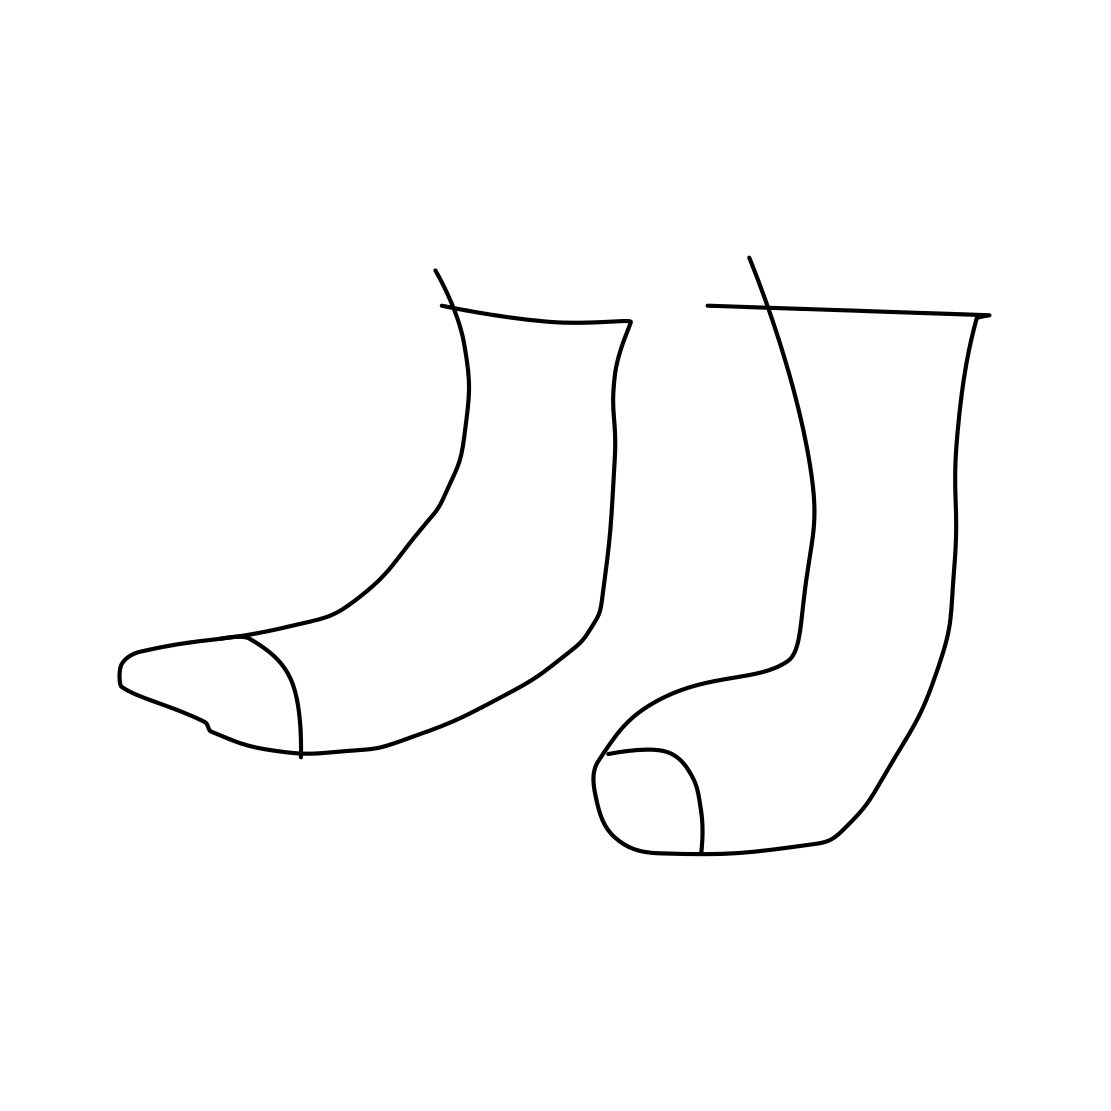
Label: socks